Question: I'm trying to add BuddySDK to existing project which contains following pods installed:
'''
platform:ios, '7.0'
pod 'RestKit', '~> 0.23'
pod 'SSKeychain', '~> 1.2'
pod 'Reachability', '~> 3.1'
'''
After adding pod 'BuddySDK', '~> 2.0' to the project I'm getting error in Xcode like below:
'''
/Users/Damiano/Library/Developer/Xcode/DerivedData/XXXXXXXXX-bgsmofalkolyjqamlxutjirazrta/Build/Products/Debug-iphoneos/libPods.a(BPAFURLRequestSerialization.o)
duplicate symbol _OBJC_CLASS_$_AFHTTPBodyPart in:
/Users/Damiano/Library/Developer/Xcode/DerivedData/XXXXXXXXX-bgsmofalkolyjqamlxutjirazrta/Build/Products/Debug-iphoneos/libPods.a(AFHTTPClient.o)
/Users/Damiano/Library/Developer/Xcode/DerivedData/XXXXXXXXX-bgsmofalkolyjqamlxutjirazrta/Build/Products/Debug-iphoneos/libPods.a(BPAFURLRequestSerialization.o)
duplicate symbol _OBJC_METACLASS_$_AFHTTPBodyPart in:
/Users/Damiano/Library/Developer/Xcode/DerivedData/XXXXXXXXX-bgsmofalkolyjqamlxutjirazrta/Build/Products/Debug-iphoneos/libPods.a(AFHTTPClient.o)
/Users/Damiano/Library/Developer/Xcode/DerivedData/XXXXXXXXX-bgsmofalkolyjqamlxutjirazrta/Build/Products/Debug-iphoneos/libPods.a(BPAFURLRequestSerialization.o)
ld: 39 duplicate symbols for architecture arm64
clang: error: linker command failed with exit code 1 (use -v to see invocation)
'''
I was searching for solution on other asked questions like <URL> but without any luck.
It looks like an error occurred because BuddySDK contains AFNetworking classes which already exist in RestKit.

After deleting RestKit pod from Podfile the problem disappears.
Does anyone can tell me what should I do to successfully install both pods (RestKit and BuddySDK) ?
Thanks in advance
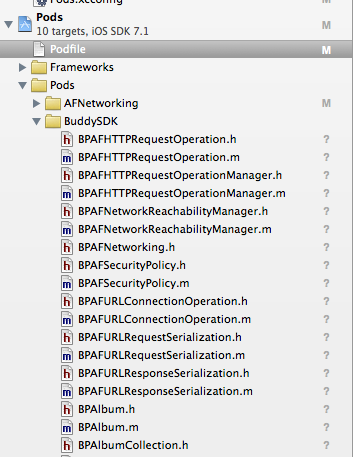
Answer: Buddy provides both a pre-compiled library as well as Cocoapods support. Any open source dependencies are "wrapped" into Buddy-specific names as to prevent the duplicate symbol problem when deploying as a pre-compiled binary.
I believe the problem you are having is that you have included BuddySDK with both the pre-compiled library the Cocoapod.
Keith's explanation is true for most cases, however :).